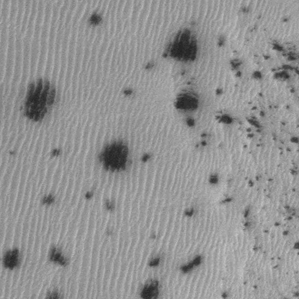
Label: frost